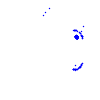
Particle: electron